Interaction volume radius: 5 \u00c5
Interaction volume height: 25 \u00c5
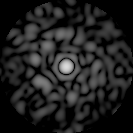
Disorder parameter: 0.8211